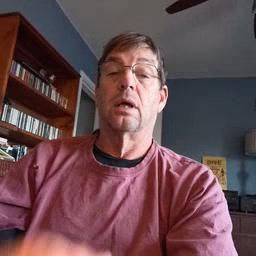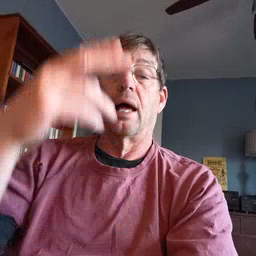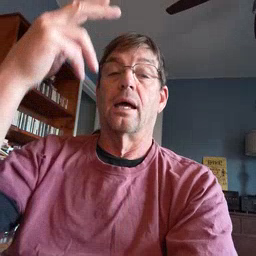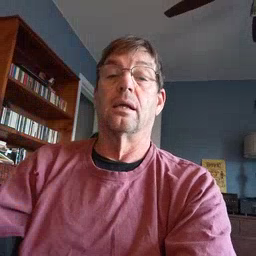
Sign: high